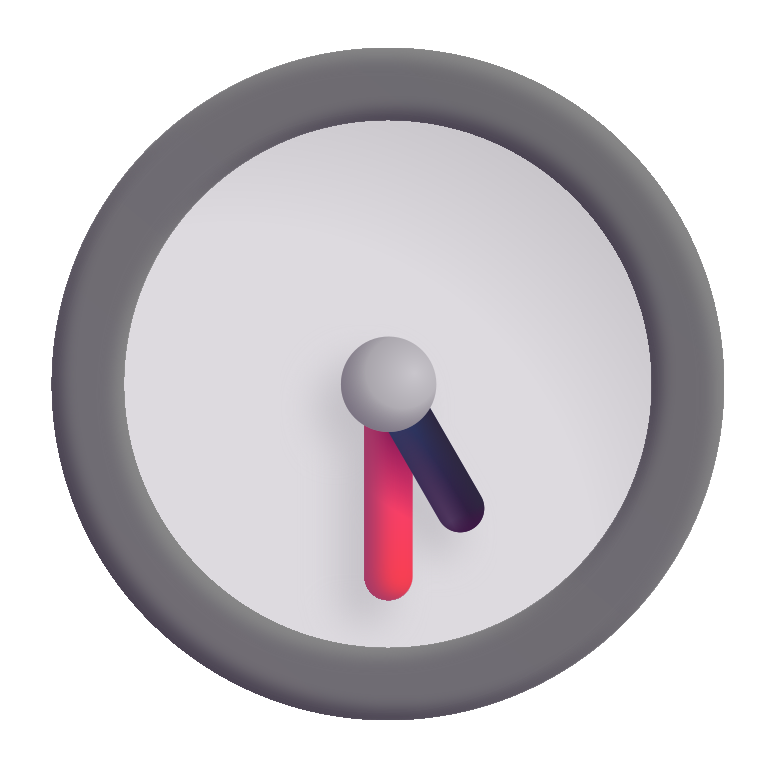
five thirty color